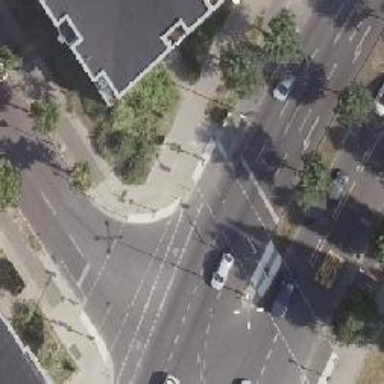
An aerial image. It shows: Crossing with traffic signals.